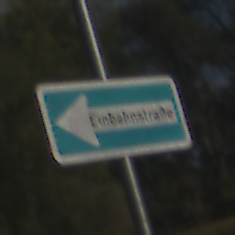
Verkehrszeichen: EinbahnstrasseLinksweisend
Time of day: MorningAfternoon
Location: Outdoor (Nature)
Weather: PartlyCloudy
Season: NotSpecified
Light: Natural